Interaction volume radius: 5 \u00c5
Interaction volume height: 30 \u00c5
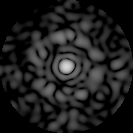
Disorder parameter: 0.8361